Question: I write a code like this:
'''
import tkinter as tk
from tkinter import *
def note1():
window = tk.Tk()
window.title("Not")
window.geometry("300x600+90+0")
notes = Entry(window,font="Verdana 14 italic")
notes.pack()
notesf = tk.Label(text=notes,font = "Verdana 10 italic" )
notesf.pack
window = tk.Tk()
window.title("Note")
window.geometry("1680x1050+90+0")
monhts = tk.Label(text="OCAK",font = "Verdana 50 italic")
monhts.pack()
day1= tk.Button(text="1 Ocak",font = "Verdana 30 italic",command=note1)
day1.place(x=75,y=250)
window.mainloop()
'''
But my problem isn't with all code if you look at the 'Def' line everything seems normal but I just want to save this entry like you just write 'x person will pay 10 dollars' and you close the program after that. When you open it again it shouldn't disappear. I have just trying to solve this for a couple of hours but I still don't have an idea. Please help me.
Here we are writing entries:

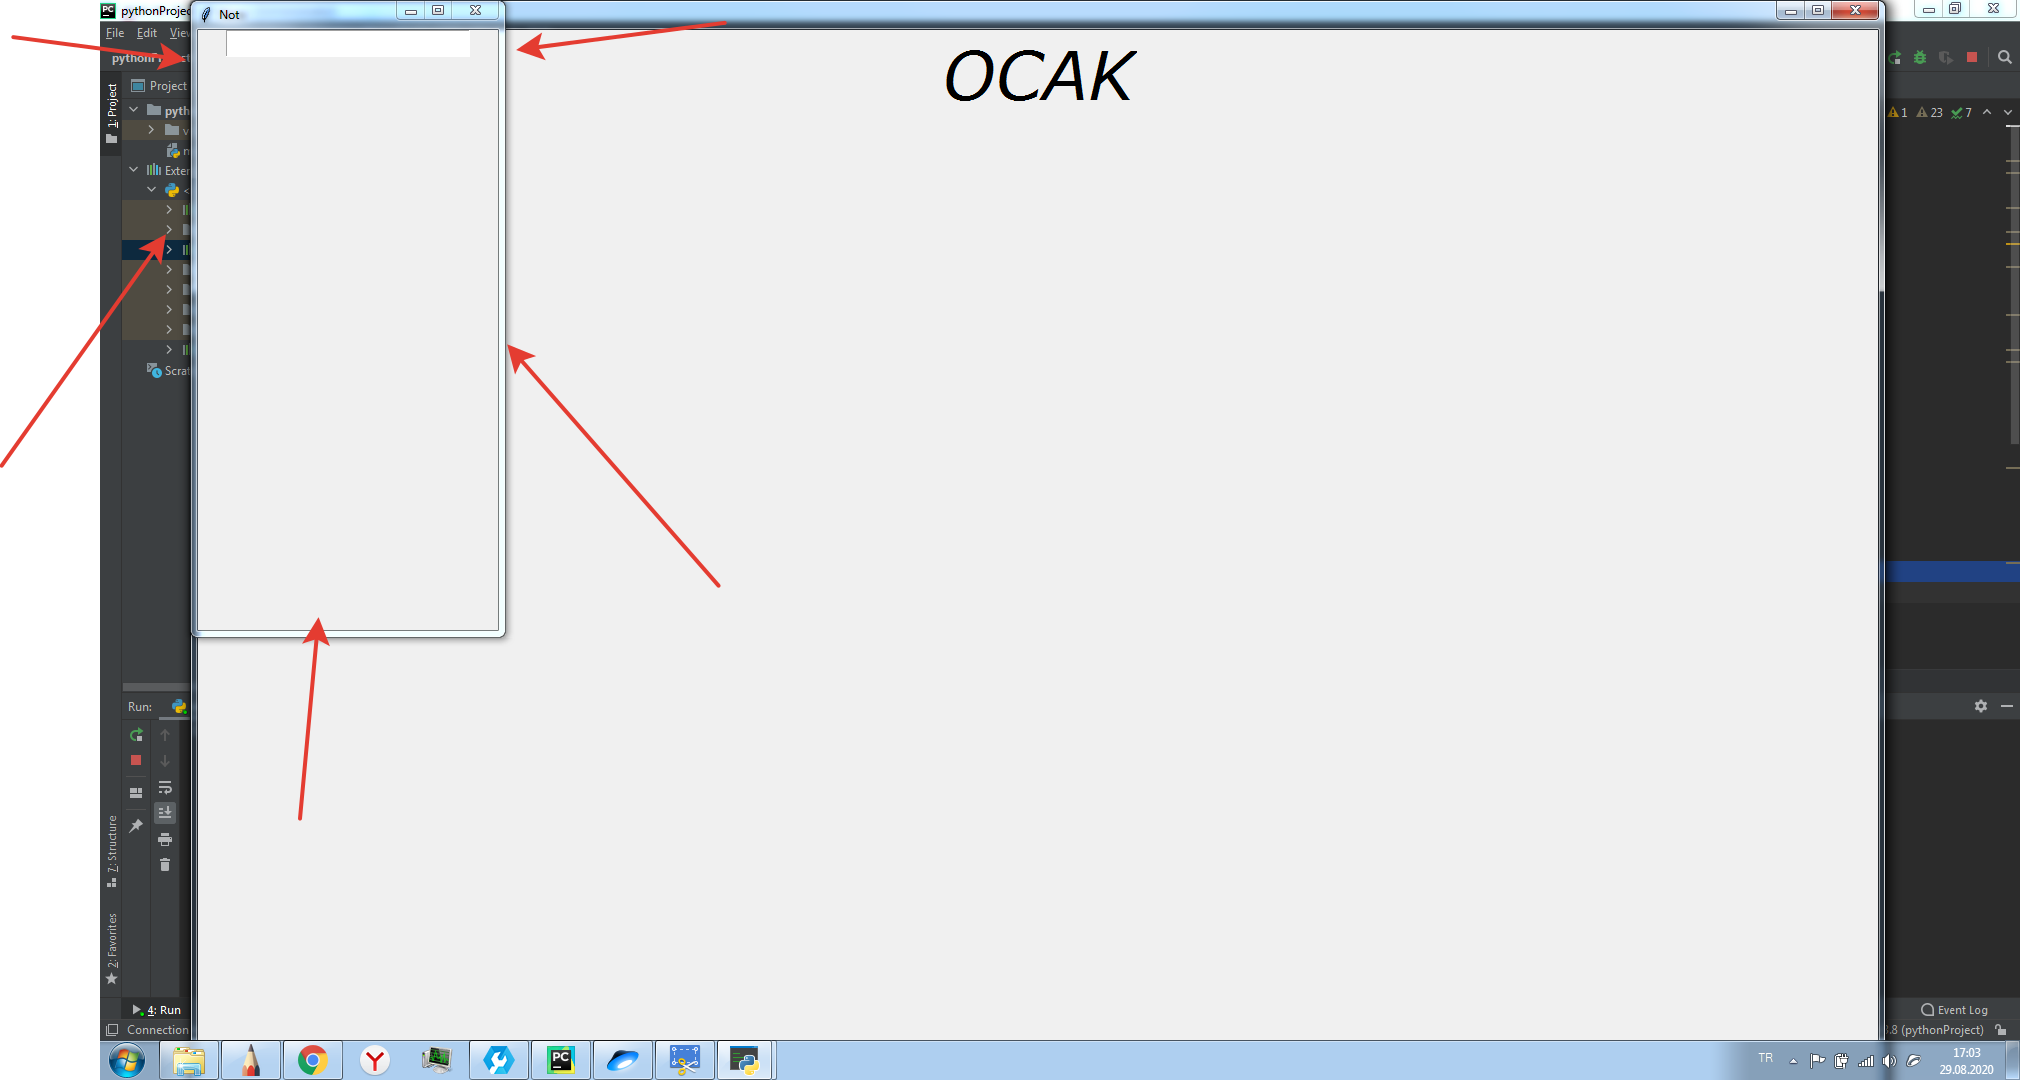
Answer: Welcome to Stack Overflow!
In order to achieve this, you will need to save the contents in a text file and then retrieve them when required. Here is a working example of what you are looking for:
'''
import tkinter as tk
from tkinter import *
def save(cont, win):
with open ('save.txt', 'w+') as file:
file.write(cont.get())
file.close()
win.destroy()
def retrieve(cont):
with open ('save.txt', 'r') as file:
data = file.read()
file.close()
return data
def note1():
window1 = tk.Toplevel()
window1.title("Not")
window1.geometry("300x600+90+0")
content = StringVar()
notes = Entry(window1, font="Verdana 14 italic", textvariable = content)
notes.pack()
try:
content.set(retrieve(content))
except:
pass
notesf = tk.Label(text=notes,font = "Verdana 10 italic" )
notesf.pack
window1.protocol("WM_DELETE_WINDOW", lambda cont = content, win = window1: save(cont, win))
window = tk.Tk()
window.title("Note")
window.geometry("1680x1050+90+0")
monhts = tk.Label(text="OCAK",font = "Verdana 50 italic")
monhts.pack()
day1= tk.Button(text="1 Ocak",font = "Verdana 30 italic",command=note1)
day1.place(x=75,y=250)
window.mainloop()
'''
Notes:
1. I have attached the Entry to a StringVar(), by doing so, I can easily use the .get() and .set() method for getting and setting the content respectively.
2. You were having 2 instances of Tk() in the same mainloop(), which is not appreciated, make sure you have one Tk() in one mainloop() and the others as Toplevel().
3. I have used .protocol("WM_DELETE_WINDOW", ...) method on the window since you wanted the save to happen upon closing the window.
4. The approach that I have mentioned ensures your Entry will display the previously entered data even if you kill the parent window after saving, but if you like to not have the data after killing the parent window and only have it during the runtime, I suggest you to just make use of the StringVar and then set it's previous value, every time you click the button.